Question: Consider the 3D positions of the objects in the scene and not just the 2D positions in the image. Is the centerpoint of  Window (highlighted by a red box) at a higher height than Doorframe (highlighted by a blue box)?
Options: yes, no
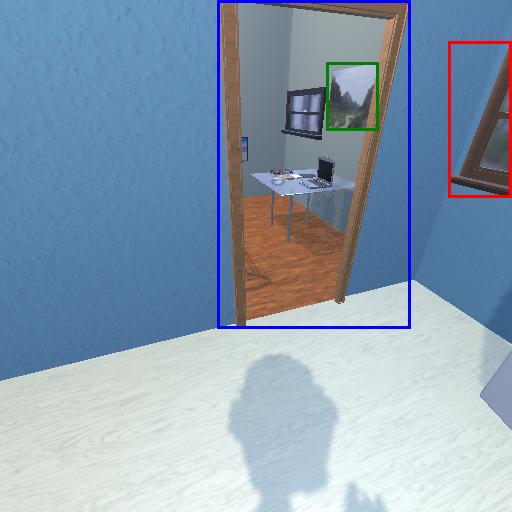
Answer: yes